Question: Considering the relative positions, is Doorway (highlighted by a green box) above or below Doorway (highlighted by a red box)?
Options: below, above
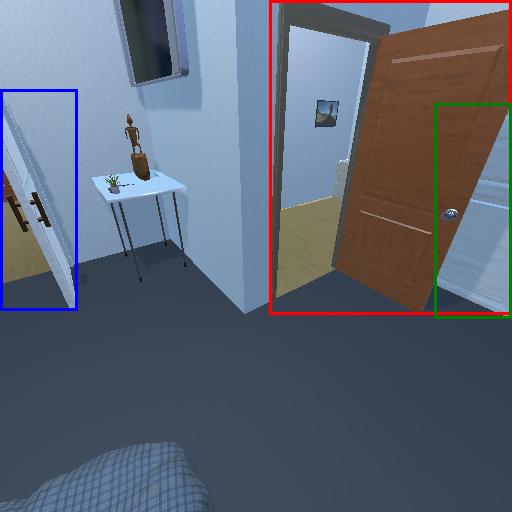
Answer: below